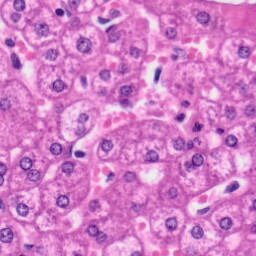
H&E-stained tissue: Liver